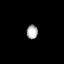
Tissue: lung
Cell type: Epithelial cells
Senescence score: 0.2029
Nuclear area (px): 157
Mean DAPI intensity: 169.318